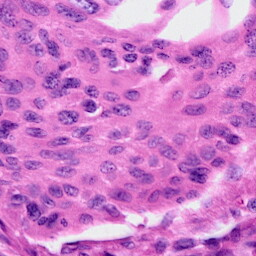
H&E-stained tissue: Cervix